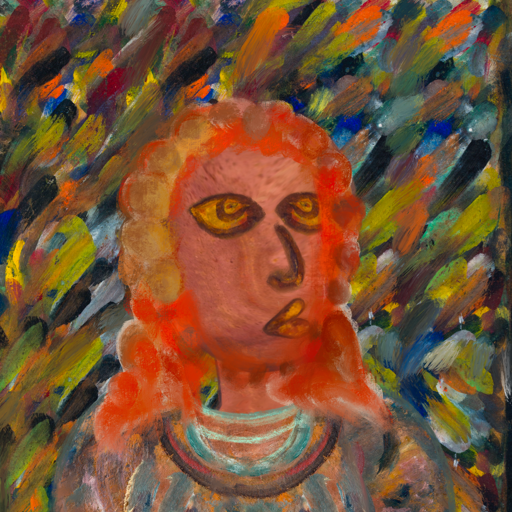
Background: An_Impression, Head And Neck Side: Mother_And_Son_Mother, Face Side: Comrade, Bust: Boggyland, Hair Side: Rupkatha, Head Accessory: Blank, Second Necklace: Blank, Necklace: Blank, Baby: Blank